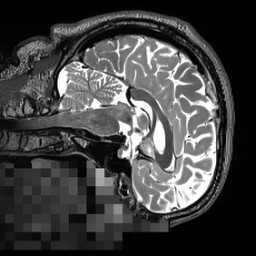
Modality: T2w
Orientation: sagittal
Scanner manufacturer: siemens
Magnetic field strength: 3 T
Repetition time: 3.2 s
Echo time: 0.564 s